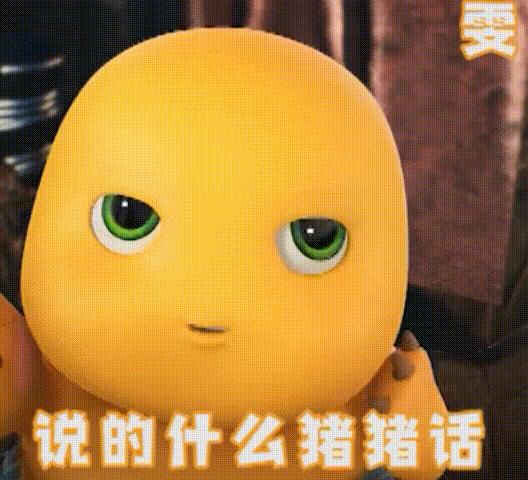
Label: nailong